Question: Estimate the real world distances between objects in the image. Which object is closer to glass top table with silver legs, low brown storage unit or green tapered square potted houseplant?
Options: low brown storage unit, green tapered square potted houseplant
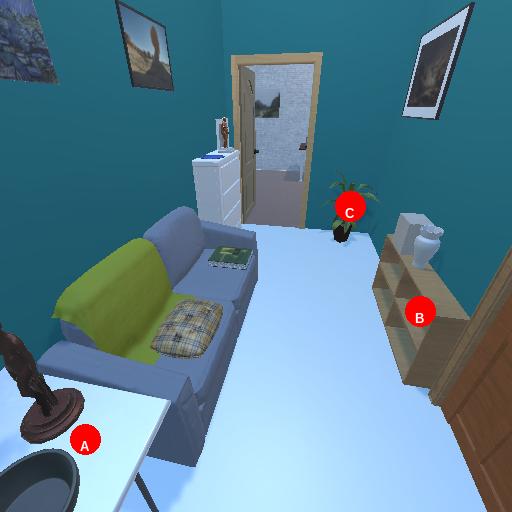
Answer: low brown storage unit